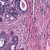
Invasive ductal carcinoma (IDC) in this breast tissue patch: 0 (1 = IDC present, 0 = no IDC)